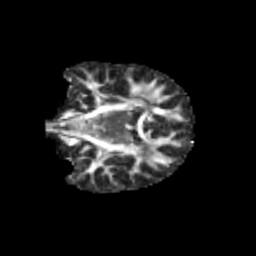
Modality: FA
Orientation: coronal
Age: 12
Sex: male
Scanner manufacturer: siemens
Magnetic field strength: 3 T
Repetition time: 3.8 s
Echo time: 0.07 s